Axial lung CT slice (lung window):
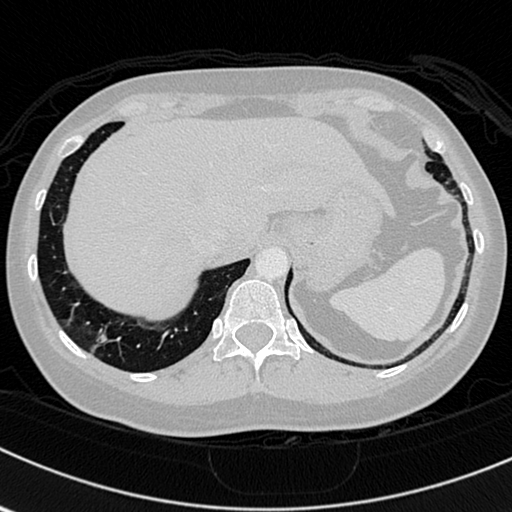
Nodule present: no